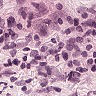
Metastatic tissue present: no